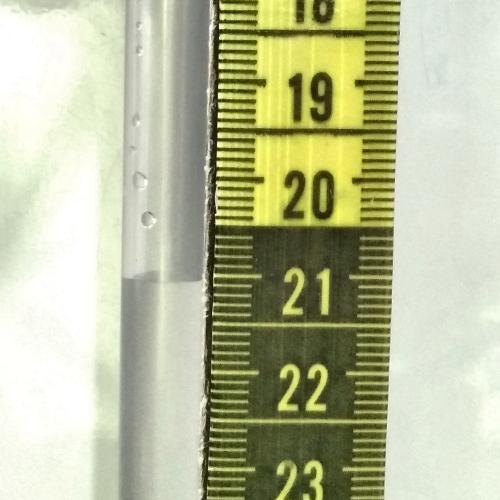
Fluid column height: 21.1 cm